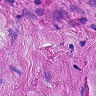
Metastatic tissue present: no